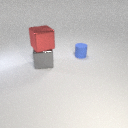
large gray metal cube to the left of small blue rubber cylinder